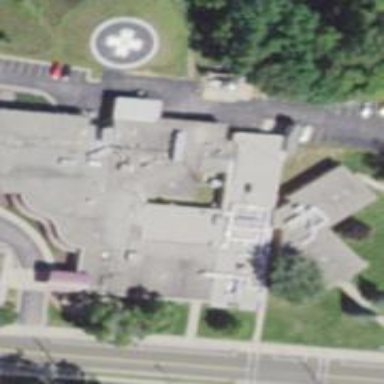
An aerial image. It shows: Healthcare clinic.